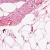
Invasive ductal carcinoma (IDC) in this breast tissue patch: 0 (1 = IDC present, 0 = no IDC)